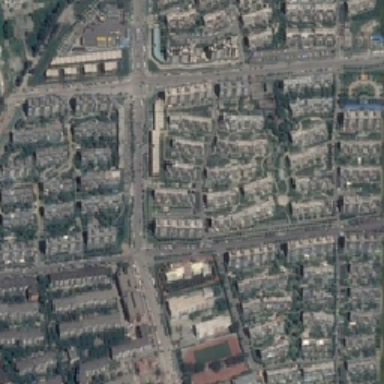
The strip is divided into several areas that place slices in the residential area .